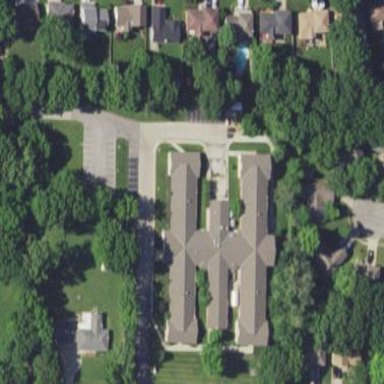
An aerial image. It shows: Nursing home building.